Question:
Now I'm currently getting this to leftside of the page I want to make this to center of the page.
HTML :
'''
<div id="viewMe">
<div class="leftelement">
<div class="leftelement Width150">
<a href="page1.html">
<span class="image1">&#32;</span>
<span>Image 1</span>
</a>
</div>
<div class="leftelement Width150">
<a href="page2.html">
<span class="image2">&#32;</span>
<span>Image 2</span>
</a>
</div>
<div class="leftelement Width150">
<a href="page3.html">
<span class="image3">&#32;</span>
<span>Image 3</span>
</a>
</div>
</div>
</div>
'''
CSS :
'''
.leftelement{float:left;}
.Width150 {width:150px;}
.image1 {background: url(../images/image1.png) no-repeat;height: 160px;width: 145px;display:block;}
.image2 {background: url(../images/image2.png) no-repeat;height: 160px;width: 145px;display:block;}
.image3 {background: url(../images/image3.png) no-repeat;height: 160px;width: 145px;display:block;}
'''
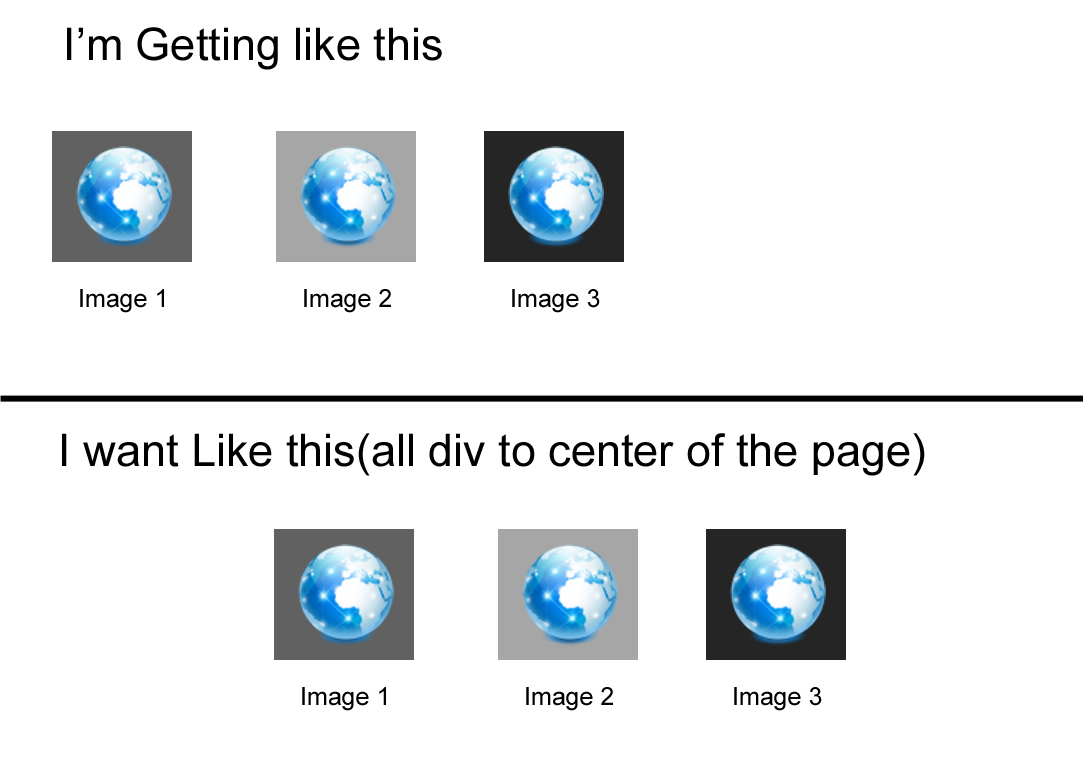
Answer: I think this is what your looking for, using a combination of css tweaks I've modified your code so the items float in the center without the need for applying a width to the containing div
'''
text-align:center;
display:inline-block;
'''
<URL>